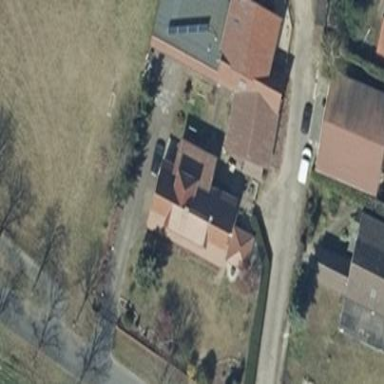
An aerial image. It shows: House with flat red roof. It has different building parts.